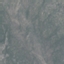
Land use / land cover: HerbaceousVegetation